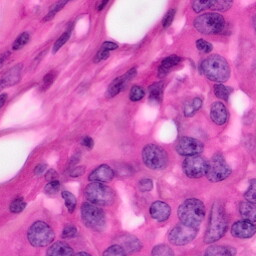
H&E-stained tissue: Pancreatic